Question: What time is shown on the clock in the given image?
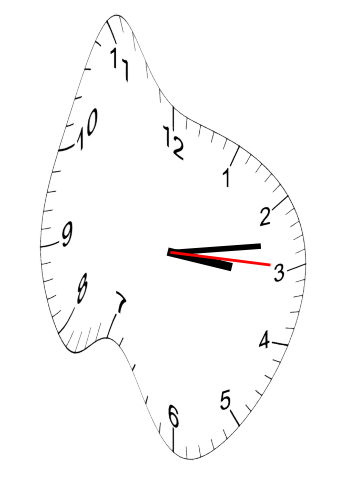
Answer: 03:13:15